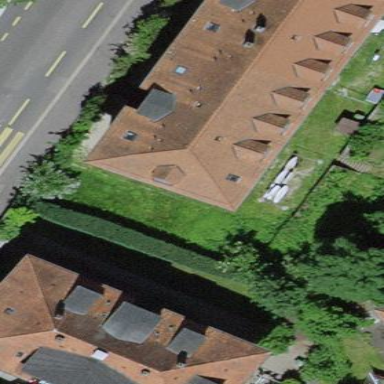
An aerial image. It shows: Apartment building with hipped roof.